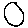
Label: circle